Group 1:
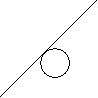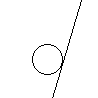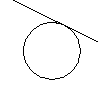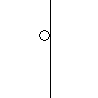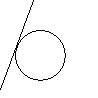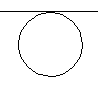
Group 2:
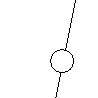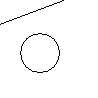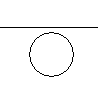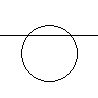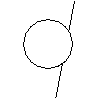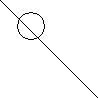
Rule separating the two groups: Straight line tangent to circle vs. straight line not tangent to circle.
Concepts: tangent
Author: Aaron David Fairbanks